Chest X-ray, PA view. Patient: 33 years old, sex F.
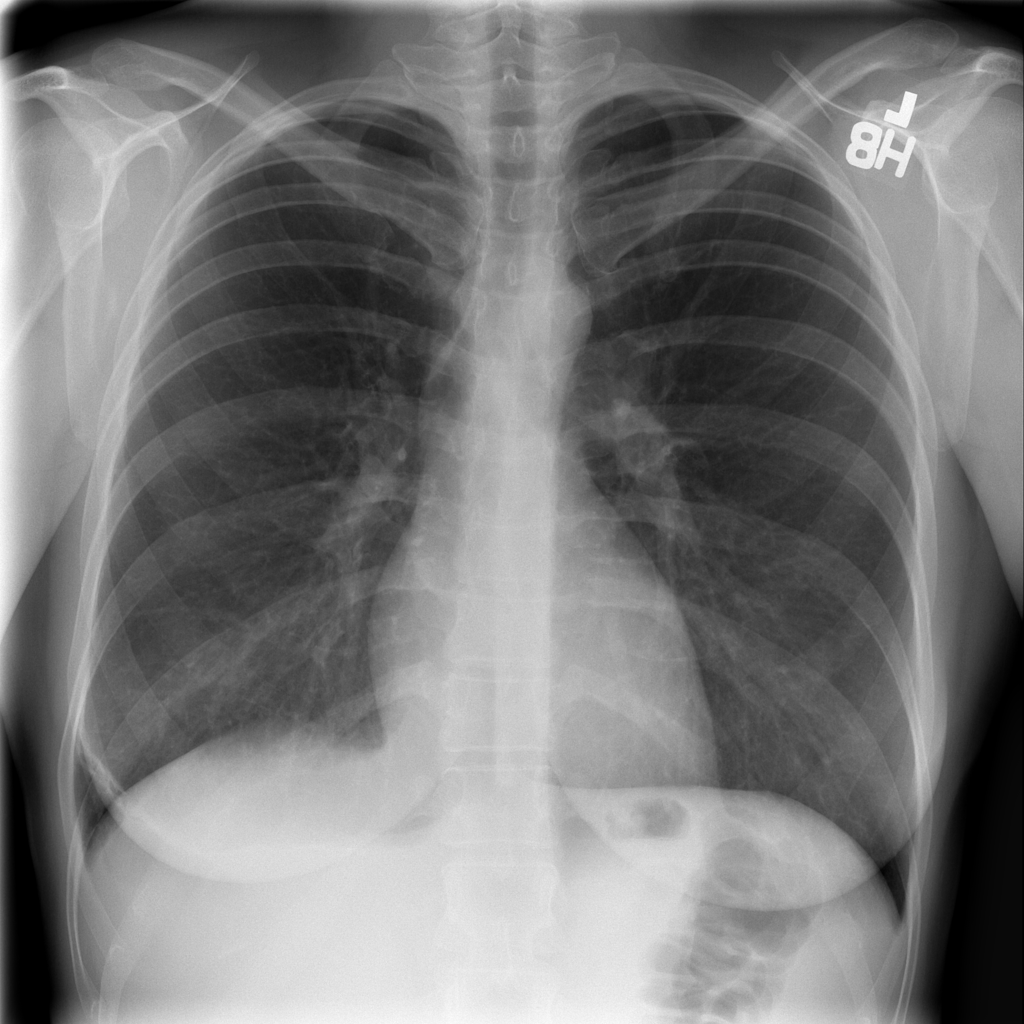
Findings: Effusion